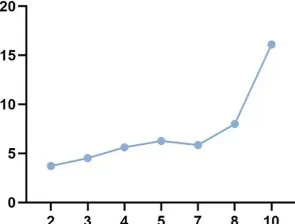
Related indexes of the patient at different time points. IL-6.
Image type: pathology (immunostaining)